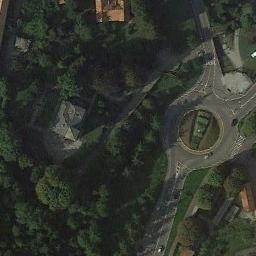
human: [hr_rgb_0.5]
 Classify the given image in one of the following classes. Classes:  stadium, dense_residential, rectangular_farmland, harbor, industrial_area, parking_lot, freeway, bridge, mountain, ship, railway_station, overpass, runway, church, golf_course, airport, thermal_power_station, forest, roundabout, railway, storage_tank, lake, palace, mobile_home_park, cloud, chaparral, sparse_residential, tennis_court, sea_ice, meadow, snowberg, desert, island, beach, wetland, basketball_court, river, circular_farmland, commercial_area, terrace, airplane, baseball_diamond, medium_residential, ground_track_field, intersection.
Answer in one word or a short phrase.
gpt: roundabout